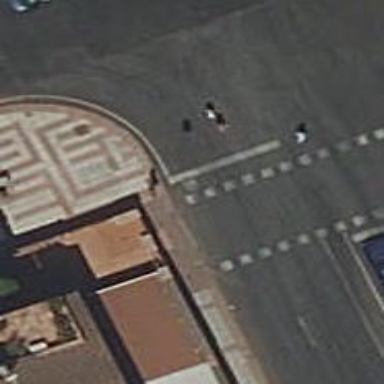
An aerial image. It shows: Crossing with traffic signals.